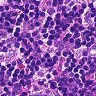
Metastatic tissue present: no